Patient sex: F
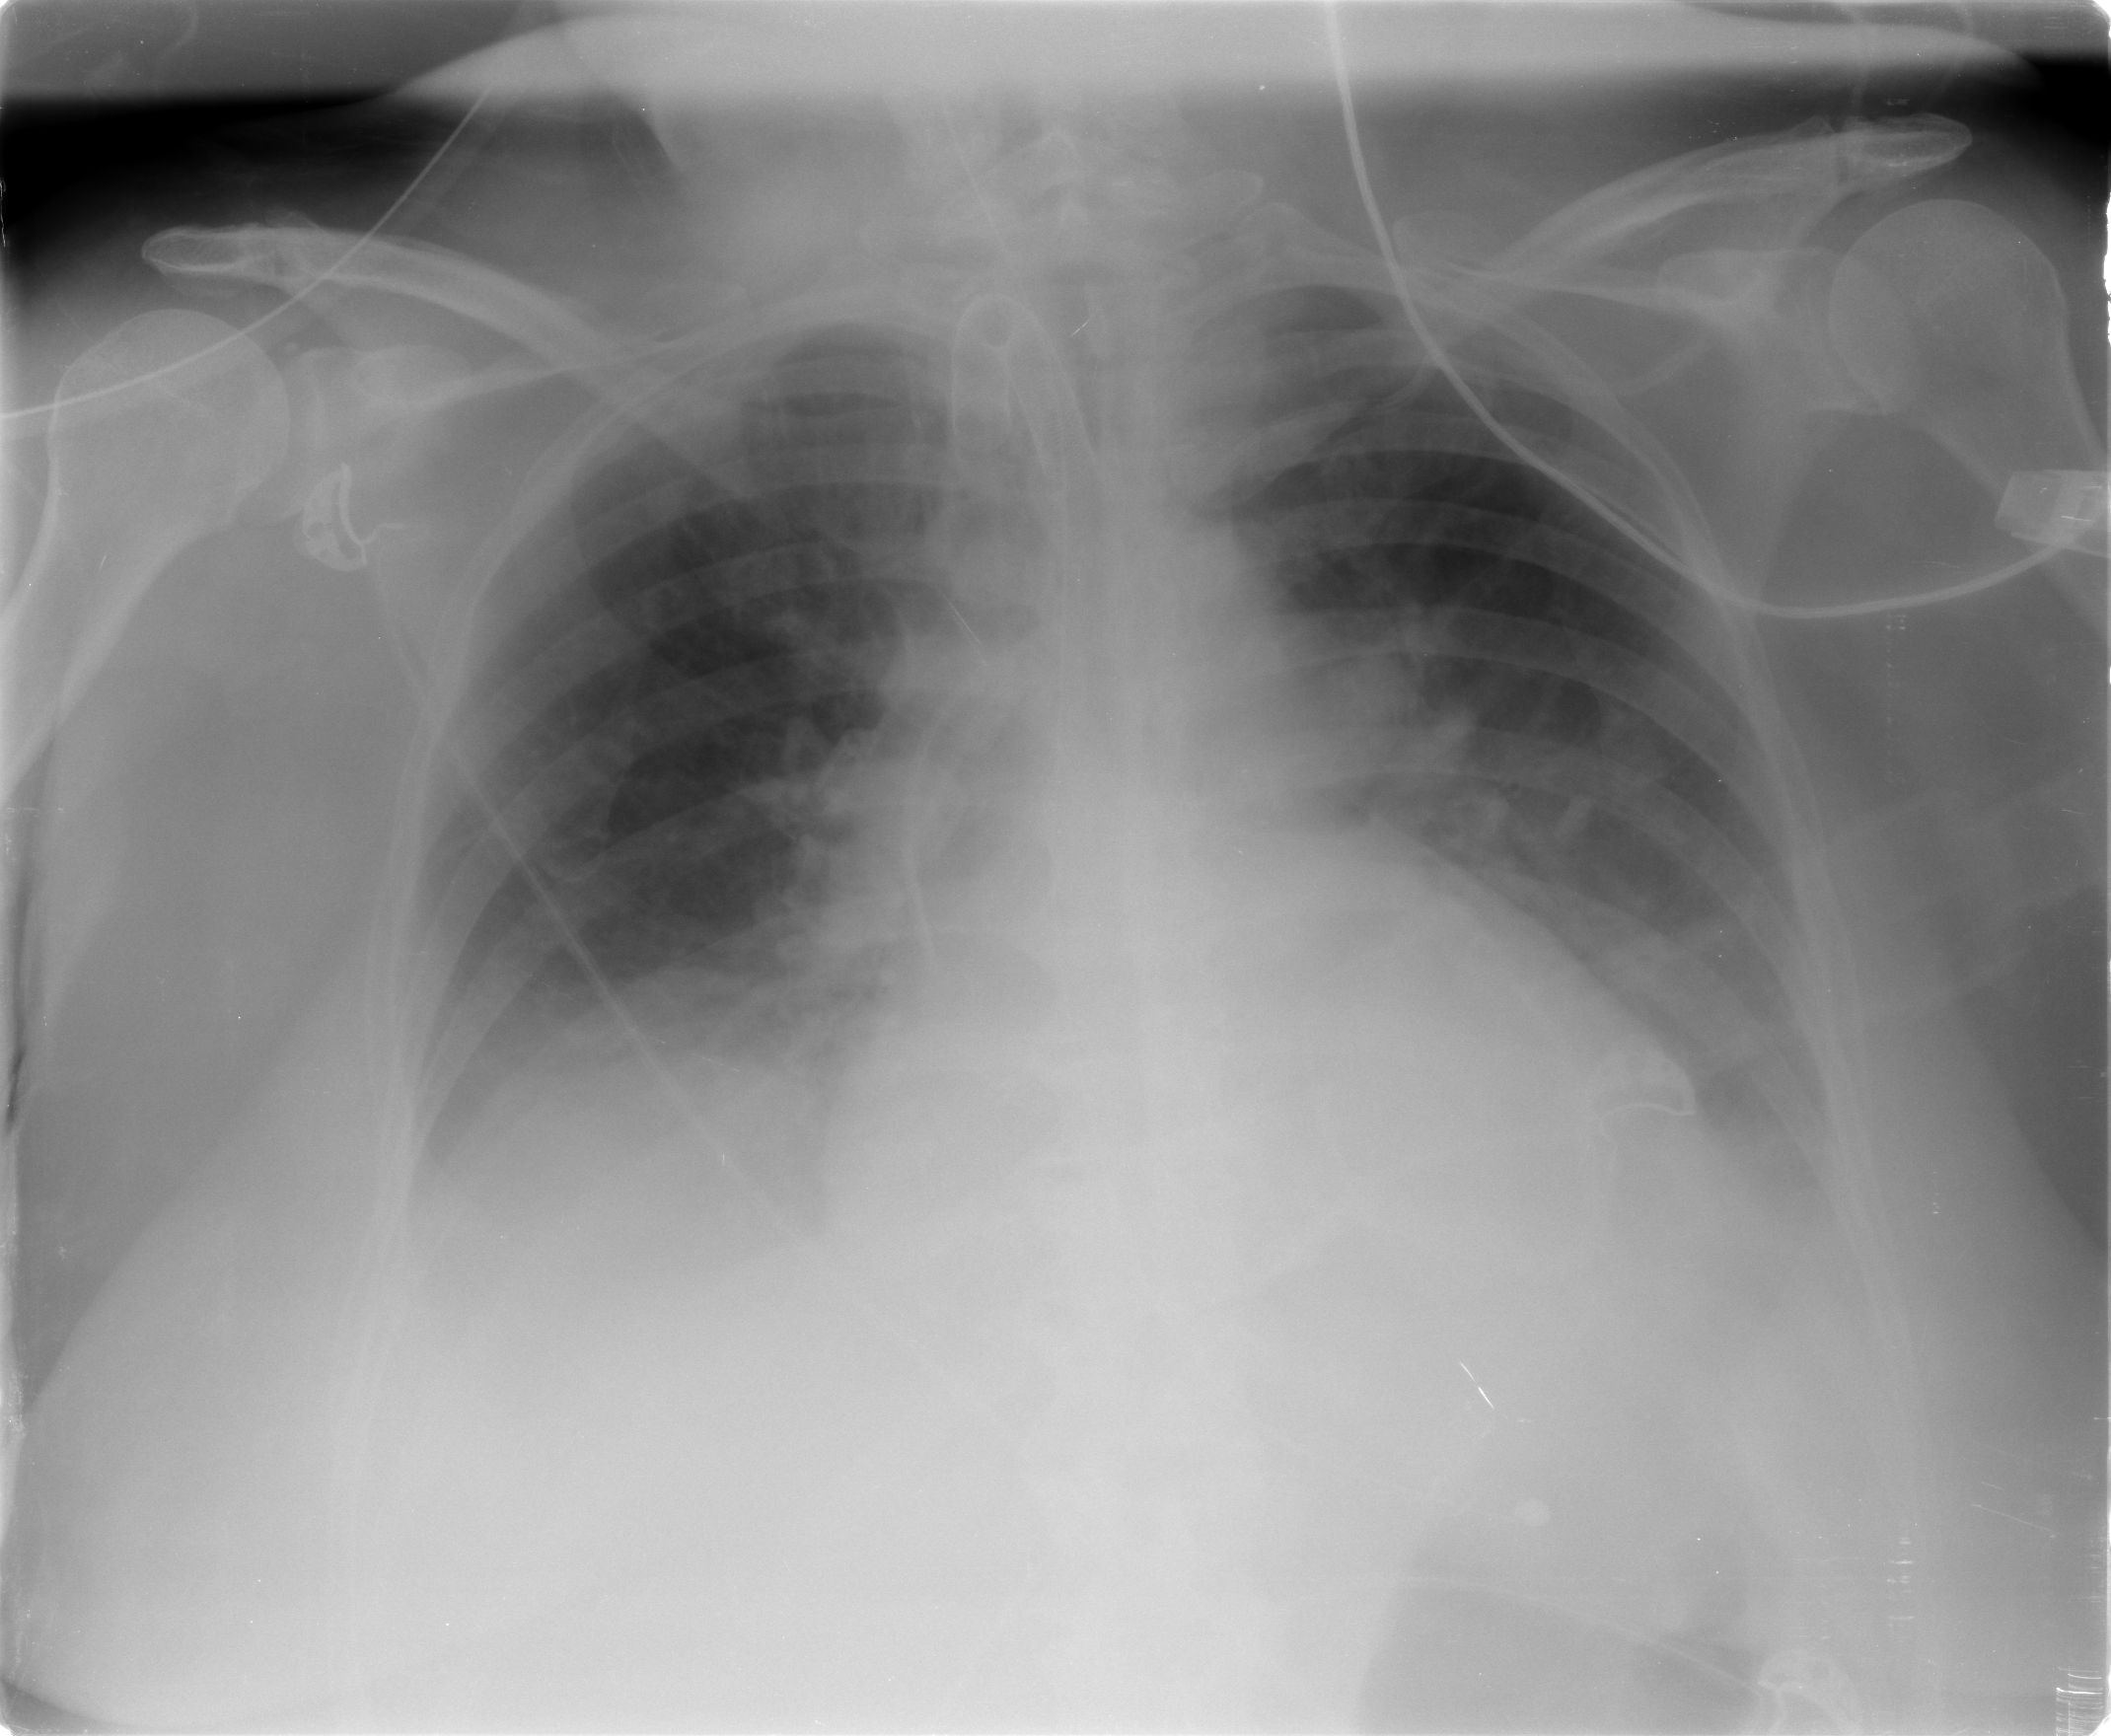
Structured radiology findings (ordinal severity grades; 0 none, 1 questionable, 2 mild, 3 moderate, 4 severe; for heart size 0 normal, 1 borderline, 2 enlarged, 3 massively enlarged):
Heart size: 2
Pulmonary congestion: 0
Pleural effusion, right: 2
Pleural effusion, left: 2
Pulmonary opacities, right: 0
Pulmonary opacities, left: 0
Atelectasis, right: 2
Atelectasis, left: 2